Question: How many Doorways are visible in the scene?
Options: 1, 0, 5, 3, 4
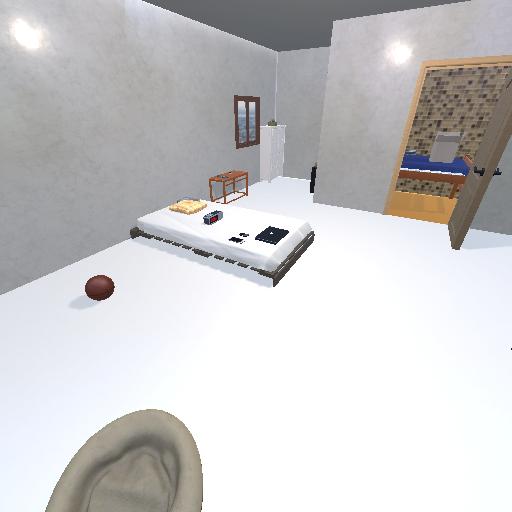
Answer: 1